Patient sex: F
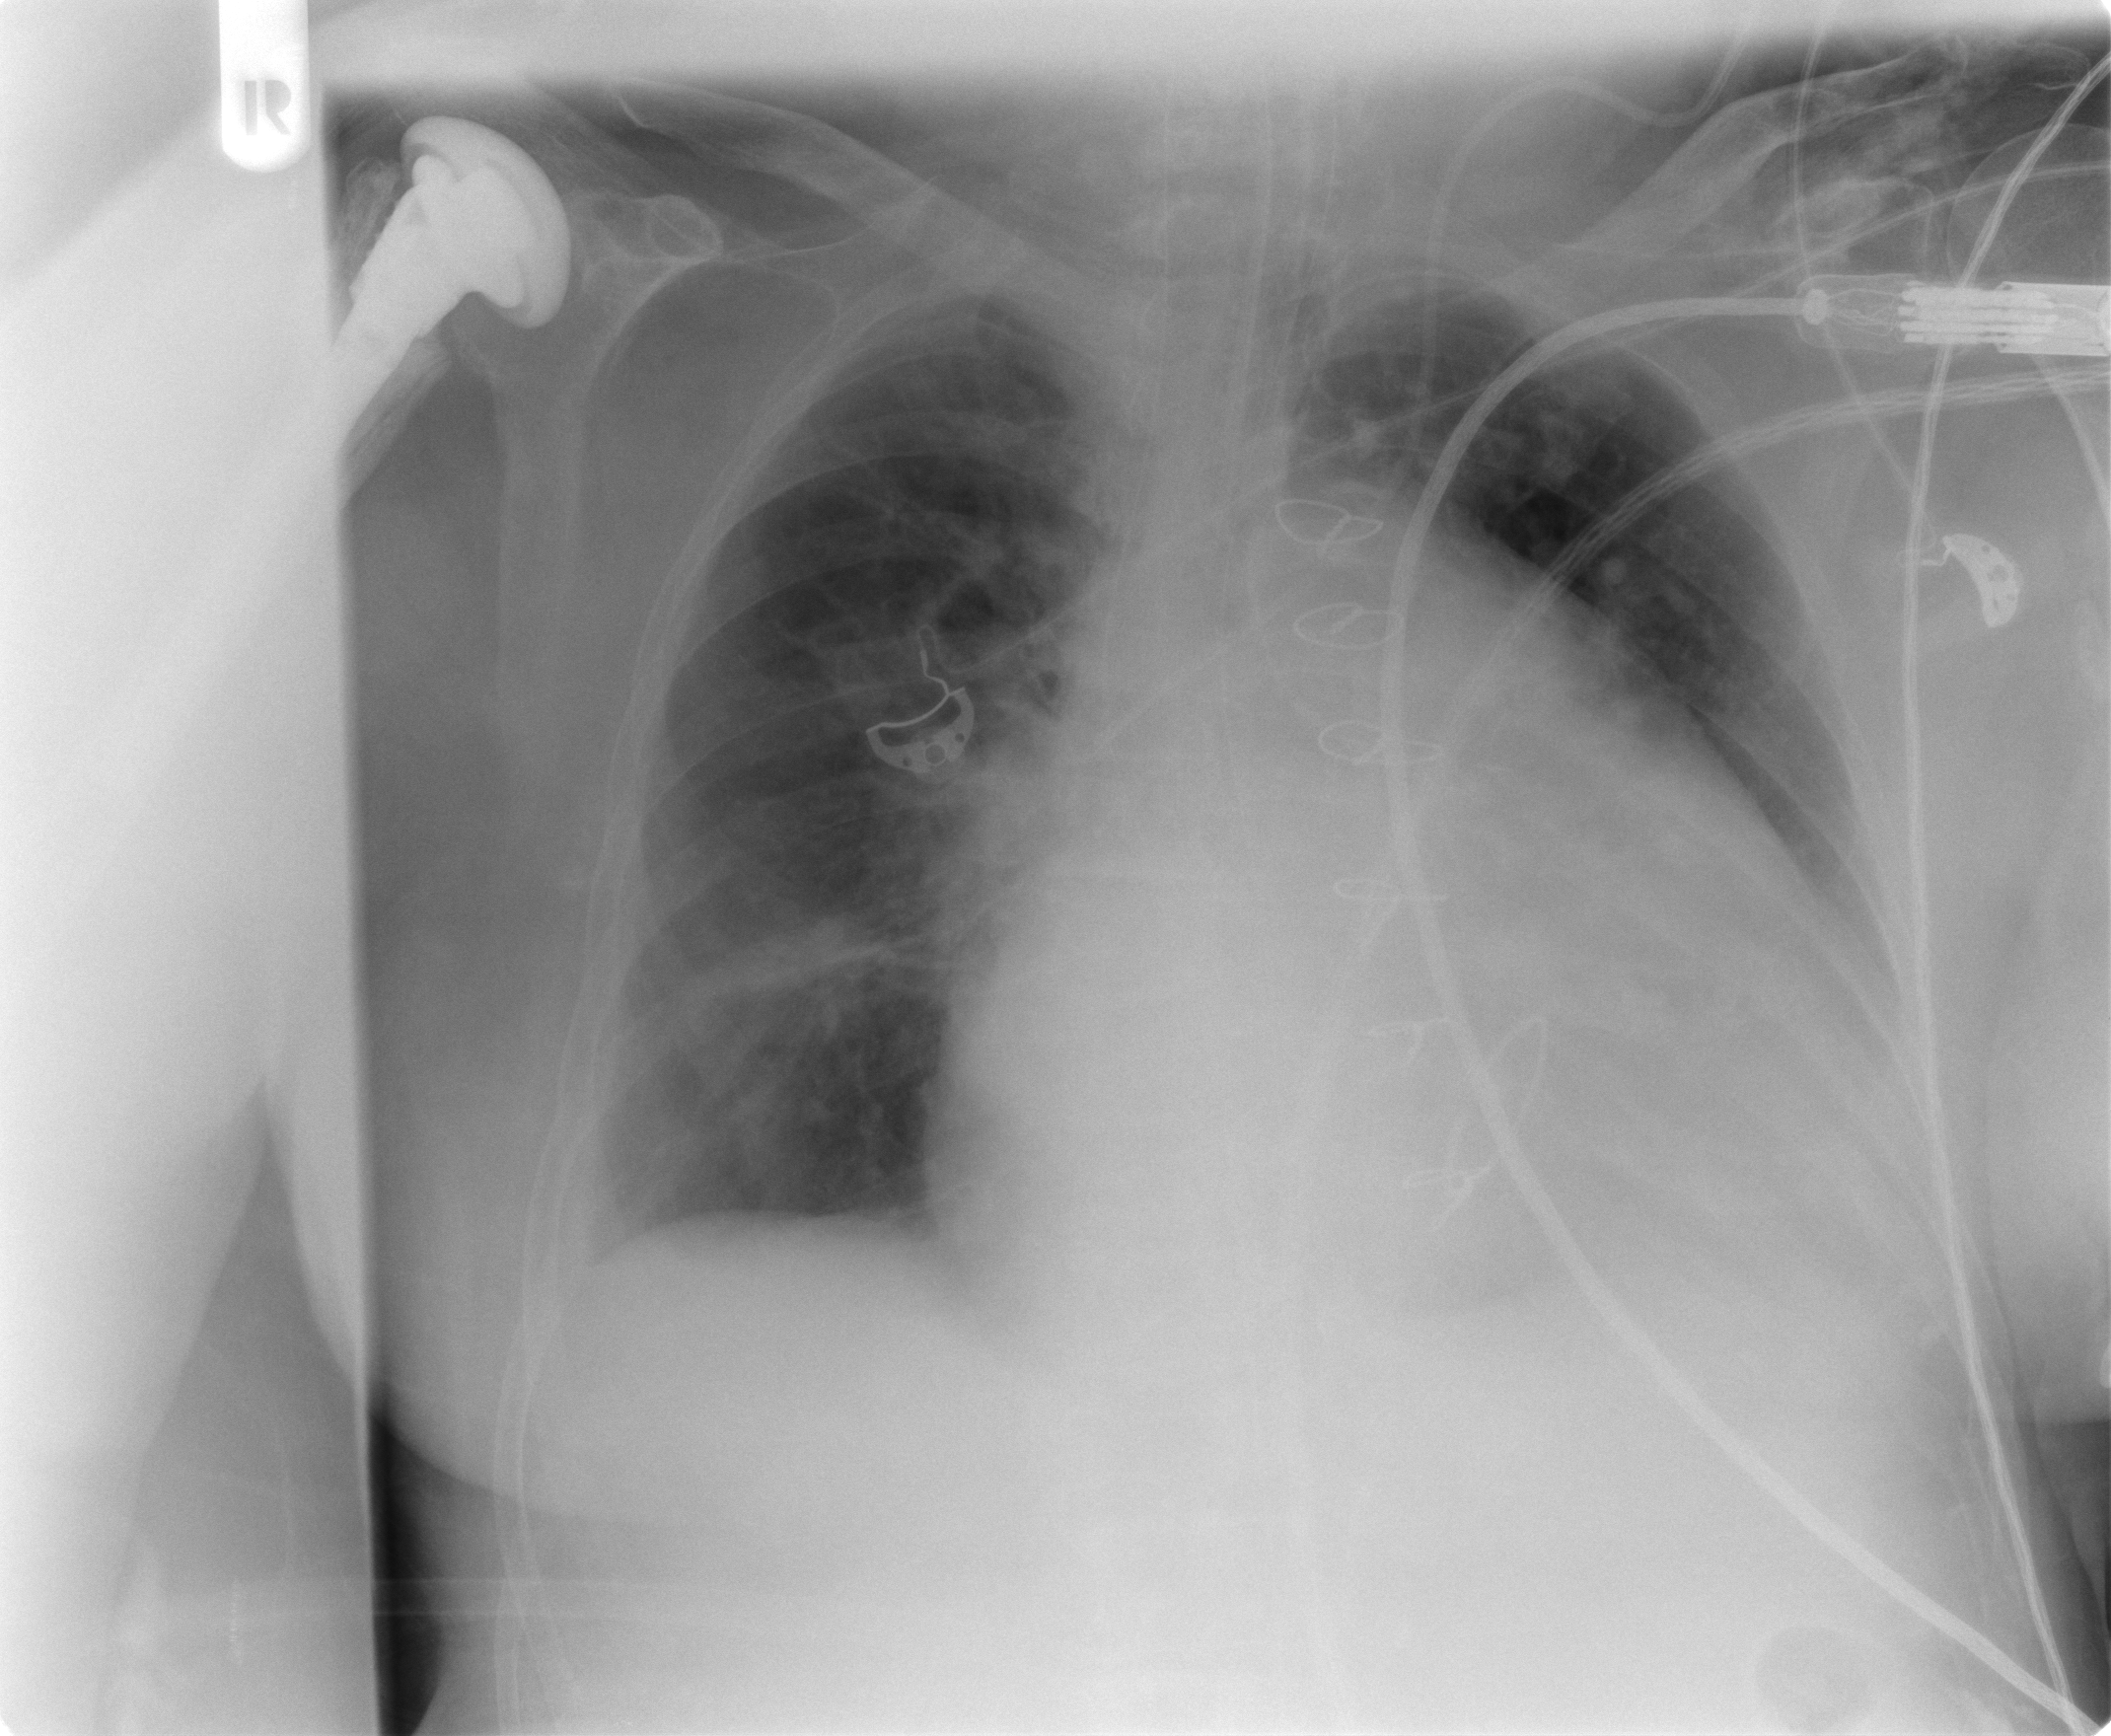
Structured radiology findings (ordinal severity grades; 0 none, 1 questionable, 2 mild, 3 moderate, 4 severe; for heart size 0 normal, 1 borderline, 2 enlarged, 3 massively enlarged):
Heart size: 3
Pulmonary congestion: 2
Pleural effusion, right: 0
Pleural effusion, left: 1
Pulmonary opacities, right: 0
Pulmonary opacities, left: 0
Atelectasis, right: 1
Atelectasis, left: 0